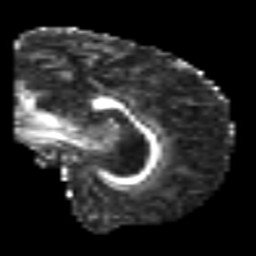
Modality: FA
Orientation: sagittal
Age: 54
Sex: male
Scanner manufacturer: siemens
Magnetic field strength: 3 T
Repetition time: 6.1 s
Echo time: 0.101 s